Aerial crown-view tile of a tropical tree (Barro Colorado Island, Panama), acquired 20250715:
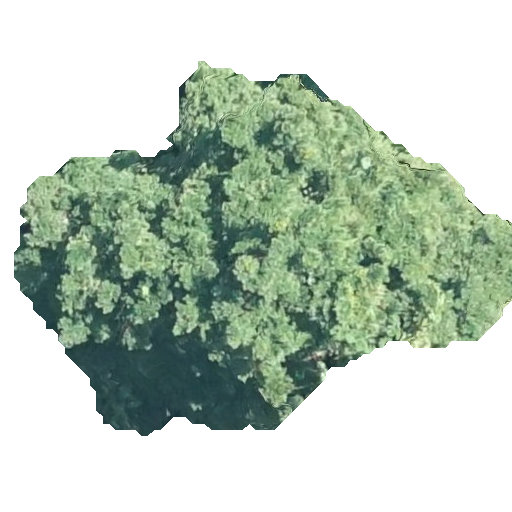
Species: Terminalia amazonia
GBIF accepted scientific name: Terminalia amazonica
Crown area: 179.109 m²